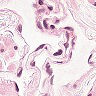
Metastatic tissue present: no